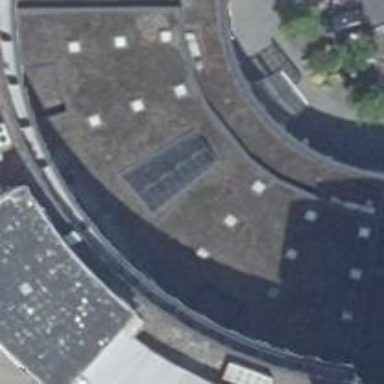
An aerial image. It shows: Building with flat roof covered in grass. The building is light gray in color.